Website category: university
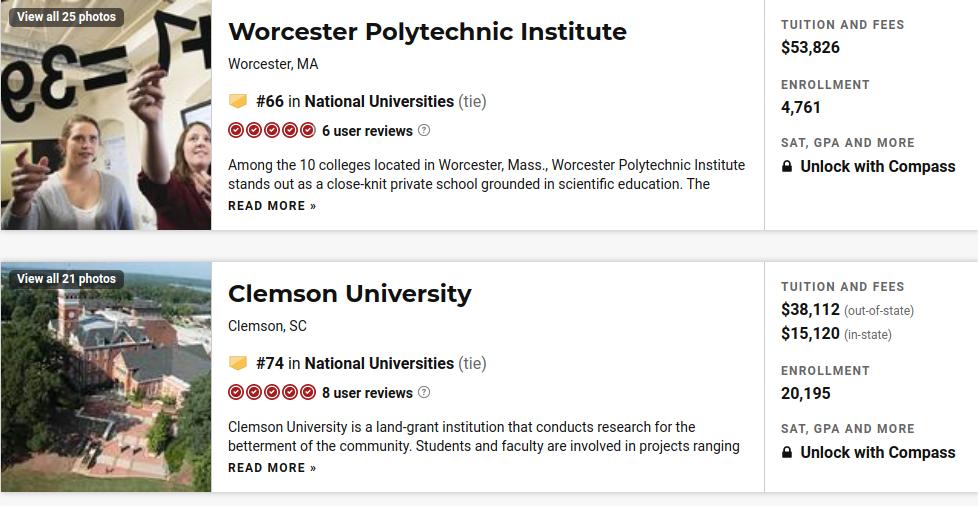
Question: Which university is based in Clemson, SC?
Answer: Clemson University

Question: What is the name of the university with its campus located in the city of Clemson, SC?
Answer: Clemson University

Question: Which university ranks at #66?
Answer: Worcester Polytechnic Institute

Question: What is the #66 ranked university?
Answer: Worcester Polytechnic Institute

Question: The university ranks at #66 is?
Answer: Worcester Polytechnic Institute

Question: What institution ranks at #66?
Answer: Worcester Polytechnic Institute

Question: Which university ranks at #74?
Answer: Clemson University

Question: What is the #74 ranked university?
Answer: Clemson University

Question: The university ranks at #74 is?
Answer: Clemson University

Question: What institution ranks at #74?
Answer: Clemson University